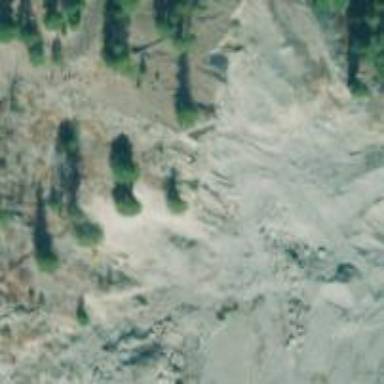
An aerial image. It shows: Quarry area.